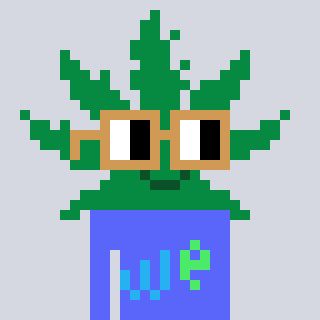
a pixel art character with square brown glasses, a weed-shaped head and a purple-colored body on a cool background